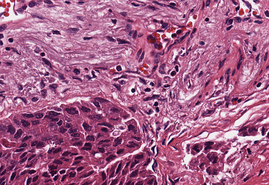
Tumor epithelial tissue: yes
Tumor-associated stroma tissue: yes
Normal tissue: no